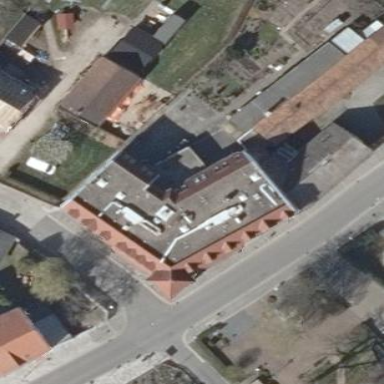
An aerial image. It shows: Hotel building.